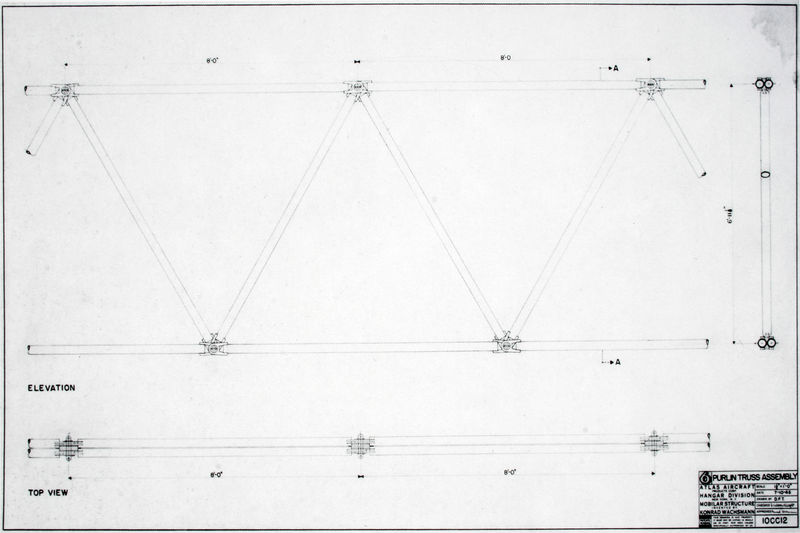
Titel: Hangar-Konstruktionen für Atlas Aircraft (Mobilar Structure), typischer Raumfachwerkbinder
Künstler: Konrad Wachsmann
Standort: New York
Schlagwörter: weiß, grau, schwarz, skizze, zeichnung, architektur, rahmen, verbindung, gelenke, grafik, graphik, linien, striche, stangen, schwarzweiß, text, beschriftung, entwurf, stäbe, scharnier, konstruktion, plan, vorlage, geometrie, geraden, englisch, pfeile, winkel, verbindungen, länge, maße, massangaben, schrit, entfernung, knotenpunkte, doppellinien